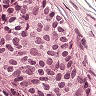
Metastatic tissue present: yes